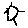
Label: sun